Field crop: tomato
Growth stage: 1
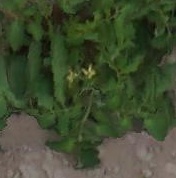
Species: tomato